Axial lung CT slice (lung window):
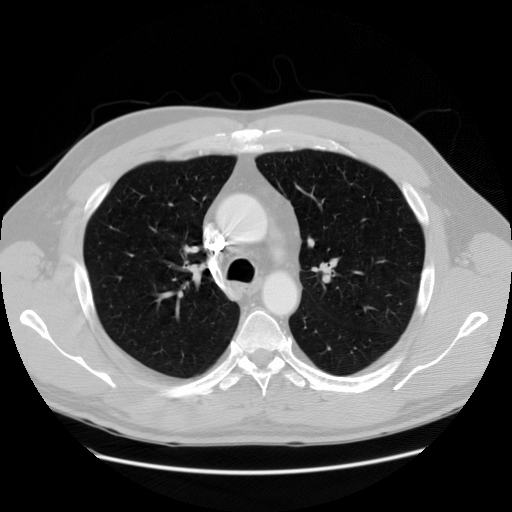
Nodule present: no